Field crop: maize
Growth stage: 1
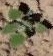
Species: chenopodium